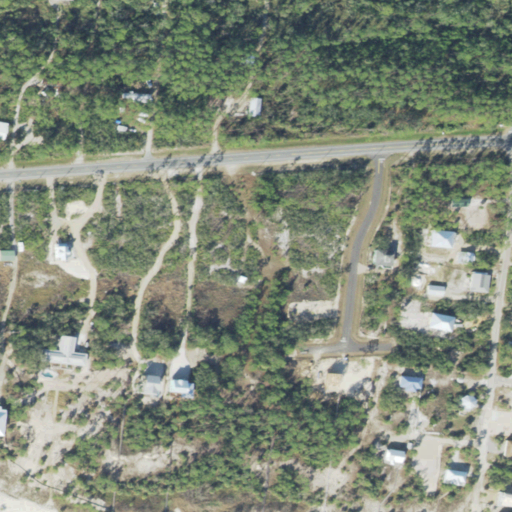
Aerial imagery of cape in Florida named Indian Peninsula containing low intensity development, woody wetlands, medium intensity development, open development, barren land, herbaceous wetlands, evergreen forest, and high intensity development